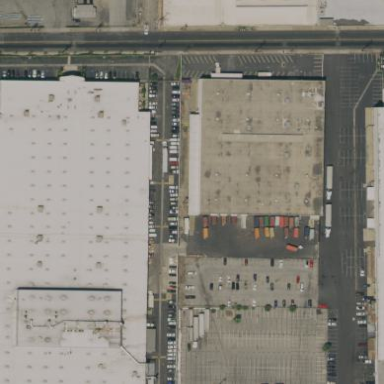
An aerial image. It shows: Warehouse.